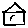
Label: house